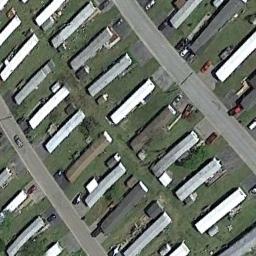
Label: residential